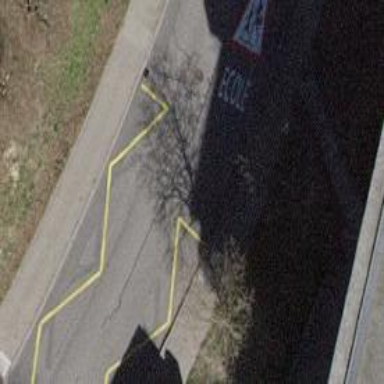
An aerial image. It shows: Bus stop with designated stop position for public transport.